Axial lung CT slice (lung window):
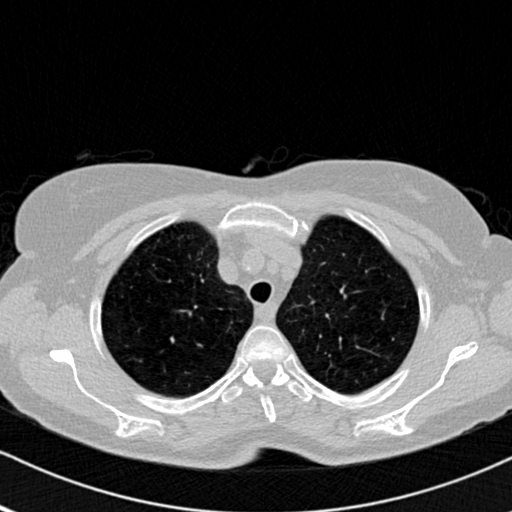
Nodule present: no